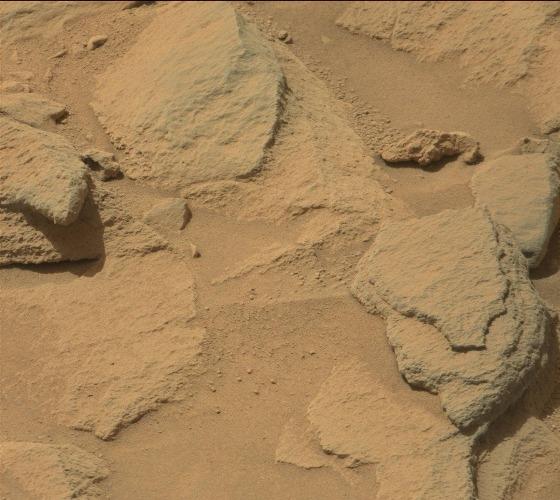
Terrain classes present: Bedrock, Gravel / Sand / Soil, Rock